— это устройство, преобразующее энергию пучка электронов в когерентное излучение. Эта технология имеет большие перспективы в науке, производстве и других областях. Как показано на рисунке ниже, лазер на свободных электронах состоит из трёх основных частей: ускорителя электронного пучка, вигглера и оптического резонатора. Основная часть — — состоит из ряда постоянных магнитов, ориентация которых меняется вдоль оси $z$ в пространственным периодом $\Lambda$. Это позволяет создать по оси $x$ постоянное неоднородное магнитное поле\[B=B_0\cos\frac{2\pi z}\Lambda.\]Пучок электронов разгоняется в ускорителе до скорости $v_0$ и с помощью поворотного магнита направляется в вигглер. Под действием магнитного поля вигглера электроны начинают совершать малые колебания по оси $z$, теряя небольшую часть своей энергии на излучение. Масса покоя электрона равна $m_e=9.11\cdot10^{-31}~кг$, его заряд равен $-e$, $e=1.60\cdot10^{-19}~Кл$. Влияние гравитации не учитывайте.  Помимо лабораторной системы отсчёта $S(x,y,z)$ введём систему отсчёта $S'(x',y',z')$, оси которой параллельны осям $S$ и которая движется относительно неё со скоростью $v_0\vec e_z$. В момент попадания электрона в вигглер $(t=t'=0)$ начала координат обеих систем совпадают.
Найдите в первом приближении закон движения электрона $(x'(t'),y'(t'),z'(t'))$ в системе отсчёта $S'$. Изобразите качественно траекторию электрона.
Найдите ускоряющее напряжение $U$, использованное для разгона электронного пучка, если пространственный период структуры вигглера $\Lambda=1.00~мм$, а длина волны генерируемого лазером рентгеновского излучения $\lambda=4.00~\overset\circ{\mathrm A}$. Пусть теперь плоская волна рентгеновского излучения с $\lambda=4.00~\overset\circ{\mathrm A}$, полученная с помощью данного лазера, падает в плоскости $xz$ на ромбический кристалл. В этом кристалле расстояние между соседними атомами равно $d=8.00~\overset\circ{\mathrm A}$, а острый угол при вершинах решётки — $60^\circ$.
Сколько главных дифракционных максимумов можно наблюдать на бесконечности в плоскости $xz$? Найдите положение каждого из них (определяется углом $\theta$, как на рисунке).
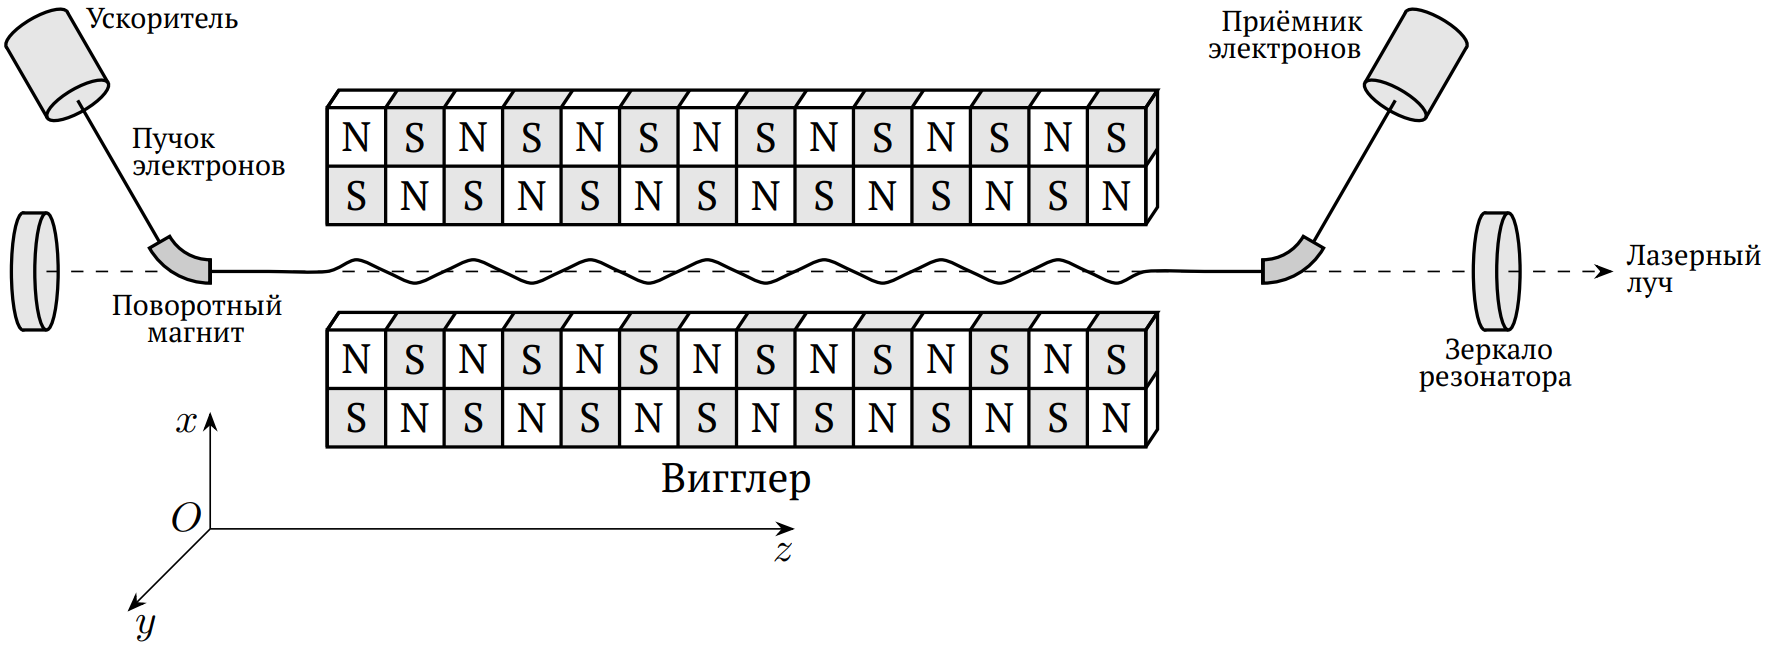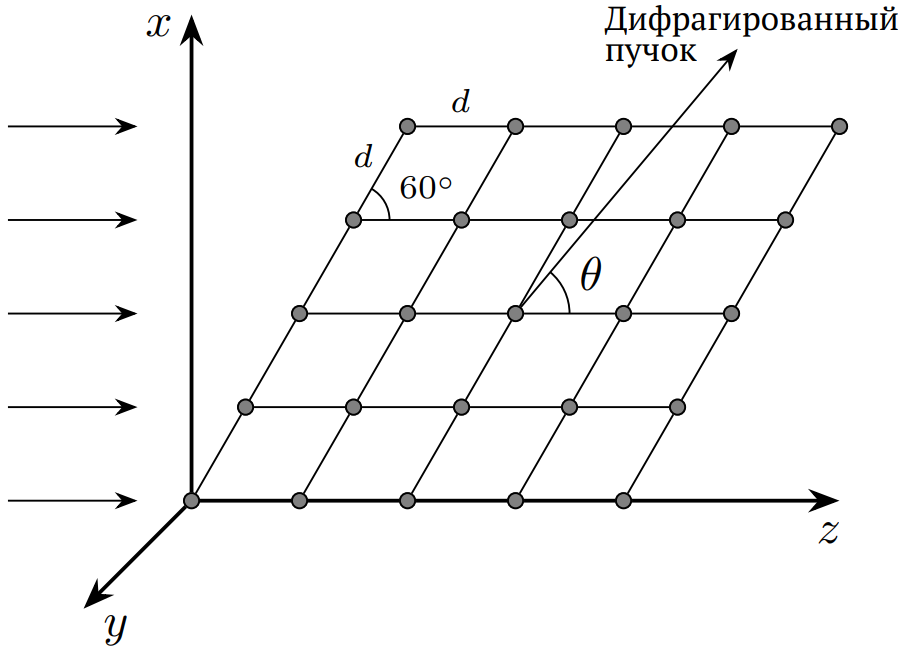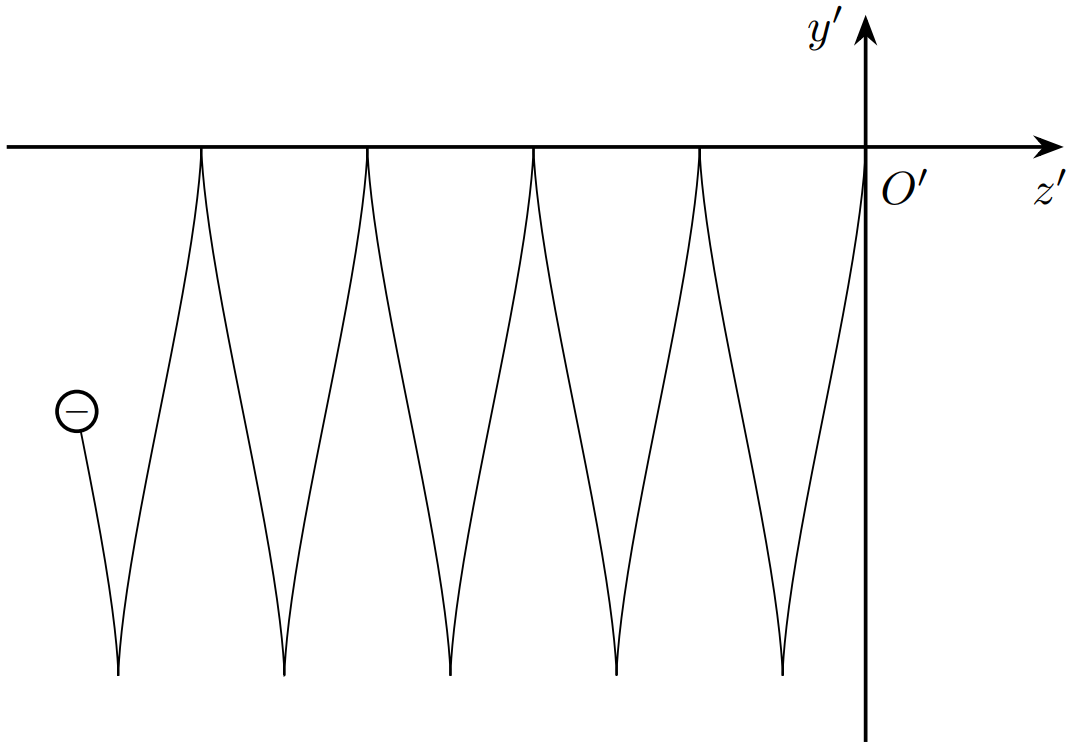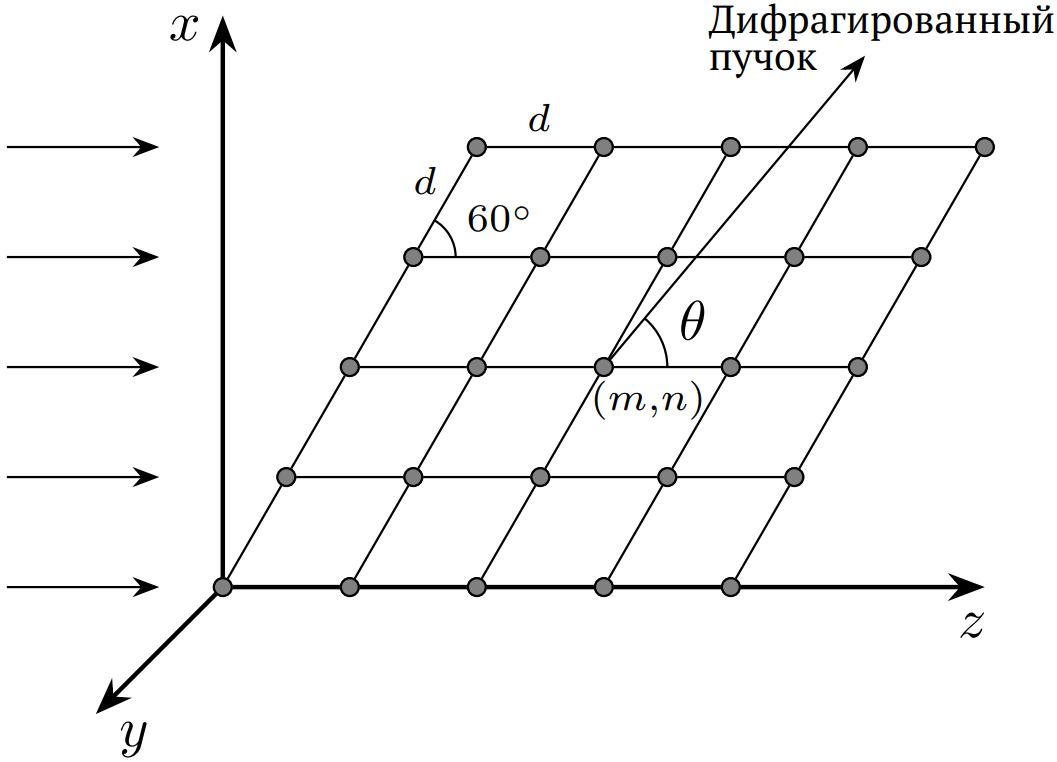
Найдите в первом приближении закон движения электрона $(x'(t'),y'(t'),z'(t'))$ в системе отсчёта $S'$. Изобразите качественно траекторию электрона.
Решение: Поле в системе отсчёта $S'$:\[E_{y'}=\frac{v_0}{\sqrt{1-\beta^2}}B_0\cos\left(\frac{2\pi}{\Lambda}z\right),\quad B_{x'}=\frac{1}{\sqrt{1-\beta^2}}B_0\cos\left(\frac{2\pi}{\Lambda}z\right),\]где $\beta=v_0/c$. Из преобразований Лоренца для координат следует\[z=\frac{z'+v_0t'}{\sqrt{1-\beta^2}}.\]Итого:\[E_{y'}=\frac{v_0}{\sqrt{1-\beta^2}}B_0\cos\left(\frac{2\pi}{\Lambda}\frac{z'+v_0t'}{\sqrt{1-\beta^2}}\right),\quad B_{x'}=\frac{1}{\sqrt{1-\beta^2}}B_0\cos\left(\frac{2\pi}{\Lambda}\frac{z'+v_0t'}{\sqrt{1-\beta^2}}\right).\]Поскольку в этой системе отсчёта пространственная амплитуда колебаний электронов мала, действующее на них поле можно брать в точке $z'=0$, поэтому:\[E_{y'}=\frac{v_0B_0}{\sqrt{1-\beta^2}}\cos\omega't',\quad B_{x'}=\frac{B_0}{\sqrt{1-\beta^2}}\cos\omega't',\]где $\omega'=\frac{2\pi v_0}{\Lambda\sqrt{1-\beta^2}}$. Начальные условия для электрона:\[(x',y',z')=(0,0,0),\quad (v_{x'}(0),v_{y'}(0),v_{z'}(0))=(0,0,0).\]Поскольку в системе отсчёта $S'$ движение электрона будет нерелятивистским, уравнения движения имеют вид:\[\begin{cases}m_e\frac{\mathrm d^2y'}{\mathrm dt^{\prime2}}=-e\frac{v_0B_0}{\sqrt{1-\beta^2}}\cos\omega't'-e\frac{B_0}{\sqrt{1-\beta^2}}\frac{\mathrm dz'}{\mathrm dt'}\cos\omega't'\\m_e\frac{\mathrm d^2z'}{\mathrm dt^{\prime2}}=e\frac{B_0}{\sqrt{1-\beta^2}}\frac{\mathrm dy'}{\mathrm dt'}\cos\omega't'\\m_e\frac{\mathrm d^2x'}{\mathrm dt^{\prime2}}=0\end{cases}.\]Поскольку $\frac{\mathrm dz'}{\mathrm dt'}\ll v_0$, то первое уравнение упрощается до:\[m_e\frac{\mathrm d^2y'}{\mathrm dt^{\prime2}}=-e\frac{v_0B_0}{\sqrt{1-\beta^2}}\cos\omega't'\implies\] Подставляя ответ для $y'(t')$ в уравнение на $z'$, получим: Построим параметрически траекторию электрона. Результат показан на рисунке ниже.
Ответ: \[x'=0,\quad y'=\frac{eB_0\Lambda^2\sqrt{1-\beta^2}}{4\pi^2 v_0m_e}\left[\cos\left(\frac{2\pi v_0t'}{\Lambda\sqrt{1-\beta^2}}\right)-1\right]\]  Подставляя ответ для $y'(t')$ в уравнение на $z'$, получим:
Ответ: \[z'=\frac{e^2B_0^2\Lambda^3\sqrt{1-\beta^2}}{64\pi^3v_0^2m_e^2}\left[\sin\left(\frac{4\pi v_0t'}{\Lambda\sqrt{1-\beta^2}}\right)-\frac{4\pi v_0t'}{\Lambda\sqrt{1-\beta^2}}\right]\]  Построим параметрически траекторию электрона. Результат показан на рисунке ниже.

Найдите ускоряющее напряжение $U$, использованное для разгона электронного пучка, если пространственный период структуры вигглера $\Lambda=1.00~мм$, а длина волны генерируемого лазером рентгеновского излучения $\lambda=4.00~\overset\circ{\mathrm A}$.
Решение: Рентгеновское излучение порождается в результате колебаний электронов вдоль оси $y'$, поэтому угловая частота излучения в системе отсчёта $S'$ равна:\[\omega'=\frac{2\pi v_0}{\Lambda\sqrt{1-\beta^2}}.\]В лабораторной системе отсчёта $S$ частота излучения, согласно релятивистскому эффекту Доплера:\[\omega=\frac{2\pi c}{\lambda}=\sqrt{\frac{1+\beta}{1-\beta}}\omega'=\frac{2\pi v_0}{\Lambda(1-\beta)}\implies v_0=\frac{\Lambda}{\Lambda+\lambda}c\approx\left(1-\frac{\lambda}{\Lambda}\right)c.\]Ускоряющее напряжение:\[eU=\left[\frac{1}{\sqrt{1-\beta^2}}-1\right] m_ec^2\approx m_ec^2\sqrt{\frac{\Lambda}{2\lambda}}\implies \]
Ответ: \[U=\frac{m_ec^2}e\sqrt\frac\Lambda{2\lambda}=5.73\cdot10^8~В\]

Сколько главных дифракционных максимумов можно наблюдать на бесконечности в плоскости $xz$? Найдите положение каждого из них (определяется углом $\theta$, как на рисунке).
Решение: \[E(\theta)=\sum_{m=0}^{N_1-1}\sum_{n=0}^{N_2-1}E_{mn}(\theta)=E_{0}\sum_{m=0}^{N_1-1}e^{-2im\beta_1}\sum_{n=0}^{N_2-1}e^{-2in\beta_2}=E_0e^{-i(N_1-1)\beta_1-i(N_2-1)\beta_2}\frac{\sin N_1\beta_1}{\sin\beta_1}\frac{\sin N_2\beta_2}{\sin\beta_2}.\]Интенсивность излучения:\[\mathcal J(\theta)=|E_0^2|\left(\frac{\sin N_1\beta_1}{\sin\beta_1}\right)^2\left(\frac{\sin N_2\beta_2}{\sin\beta_2}\right)^2.\]Таким образом, условия максимума:\[\beta_{1,2}=k_{1,2}\pi,\quad k_{1,2}\in\mathbb Z\implies\begin{cases}d\left(\frac{\sqrt3}{2}\sin\theta+\frac{1}{2}\cos\theta-\frac{1}{2}\right)=k_1\lambda\\d(\cos\theta-1)=k_2\lambda\end{cases}\implies\\\implies\begin{cases}-1\le\sin\left(\theta+\frac{\pi}{6}\right)=\frac{1}{2}+k_1\frac{\lambda}{d}\le1\\-1\le\cos\theta=1+k_2\frac{\lambda}{d}\le1\end{cases}\implies\begin{cases}k_1=-3,-2,-1,0,1\\k_2=-4,-3,-2,-1,0\end{cases}.\]Возможные значения косинуса, удовлетворяющие условию на $k_2$:\[\cos\theta=-1,-\frac{1}{2},0,\frac{1}{2},1.\]Условие на $k_1$ перепишем в виде:\[k_1=2\left(\frac{\sqrt3}{2}\sin\theta+\frac{1}{2}\cos\theta-\frac{1}{2}\right)=\pm\sqrt{3-3\cos^2\theta}+\cos\theta-1\implies\] $\cos\theta=-1\implies k_1=-2\implies \theta=180^\circ$, но этот максимум невозможно наблюдать;$\cos\theta=-\frac{1}{2}\implies k_1=-2,0\implies \theta=\pm120^\circ$;$\cos\theta=0\implies k_1=\pm\sqrt3-1\implies$ нет максимума;$\cos\theta=\frac{1}{2}\implies k_1=-2,1\implies \theta=\pm 60^\circ$;$\cos\theta=1\implies k_1=0\implies \theta=0^\circ$, но этот максимум невозможно наблюдать.
Ответ: 4 максимума: $\theta=\pm60^\circ,\pm120^\circ$.
Темы:
T, Электромагнетизм, Волновая оптика, СТО, Китайские, Электродинамика, Преобразование полей, Движение в полях